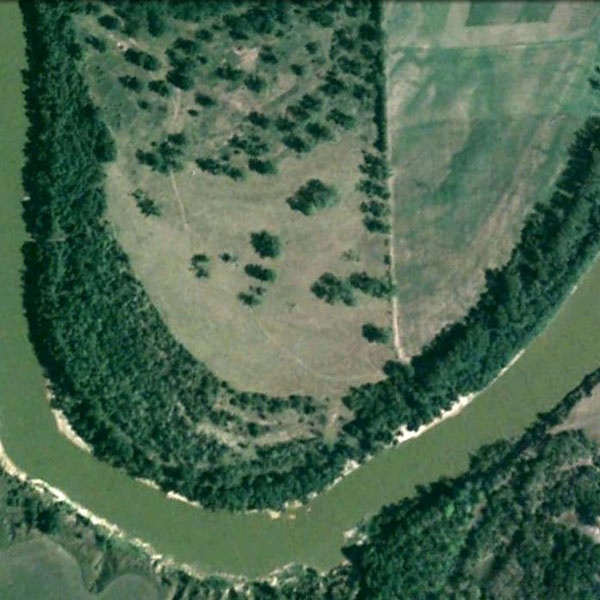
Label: River